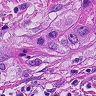
Metastatic tissue present: yes